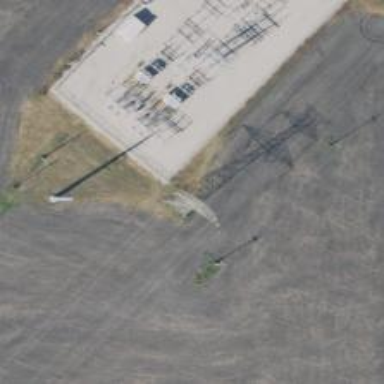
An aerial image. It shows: Power tower.